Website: lowes
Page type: payment
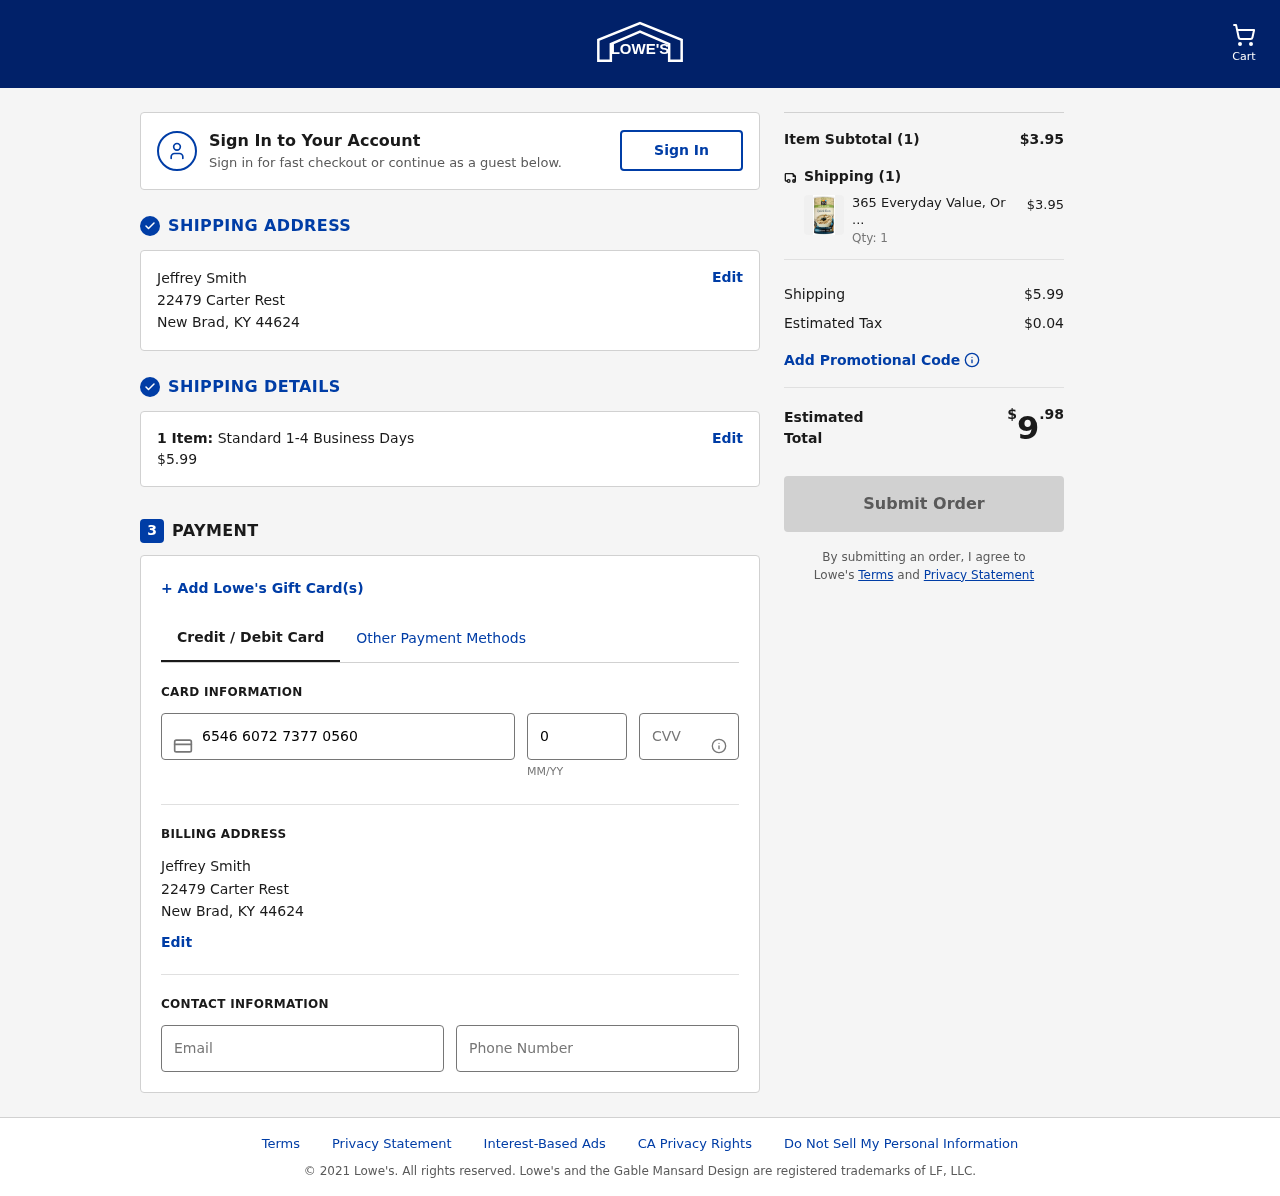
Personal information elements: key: PII_CARD_CVV
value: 623
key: PII_CARD_EXPIRY
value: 04/29
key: PII_CARD_NUMBER
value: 6546 6072 7377 0560
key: PII_CITY
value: New Brad
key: PII_EMAIL
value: jeffrey_smith@gmail.com
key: PII_FULLNAME
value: Jeffrey Smith
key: PII_PHONE
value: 3954571418
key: PII_POSTCODE
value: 44624
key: PII_STATE_ABBR
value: KY
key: PII_STREET
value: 22479 Carter Rest
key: PII_FULLNAME2
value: Jeffrey Smith
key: PII_STREET2
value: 22479 Carter Rest
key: PII_CITY2
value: New Brad
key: PII_STATE_ABBR2
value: KY
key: PII_POSTCODE2
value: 44624
Product elements: key: PRODUCT1_NAME
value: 365 Everyday Value, Organic Quick Oats, 18 oz
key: PRODUCT1_PRICE
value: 3.95
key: PRODUCT1_QUANTITY
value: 1
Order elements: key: ORDER_NUM_ITEMS
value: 1
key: ORDER_SHIPPING_COST
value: $5.99
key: ORDER_NUM_ITEMS2
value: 1
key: ORDER_SUBTOTAL
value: $3.95
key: ORDER_NUM_ITEMS3
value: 1
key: ORDER_SHIPPING_COST2
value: $5.99
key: ORDER_TAX
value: $0.04
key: ORDER_TOTAL
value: $9.98